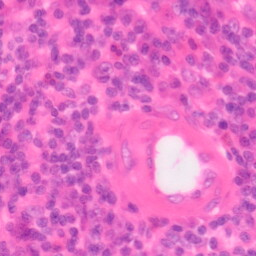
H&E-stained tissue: Colon